Aerial crown-view tile of a tropical tree (Barro Colorado Island, Panama), acquired 20241112:
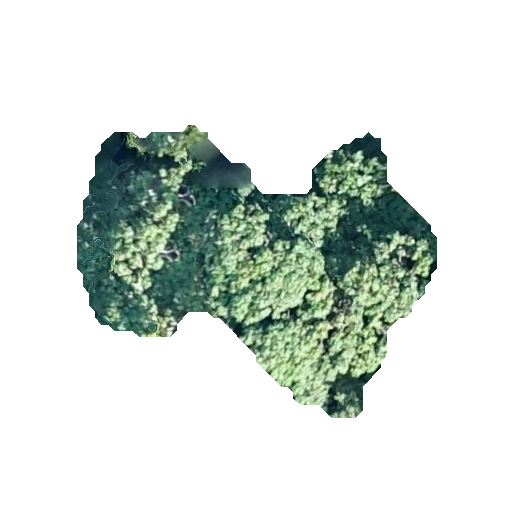
Species: Sterculia apetala
GBIF accepted scientific name: Sterculia apetala
Crown area: 101.64 m²